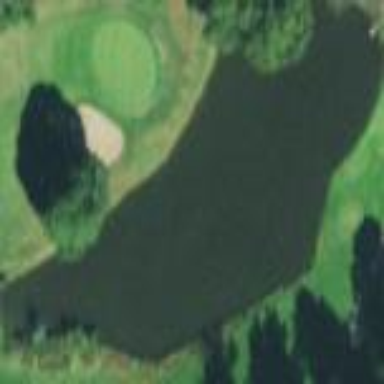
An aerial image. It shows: Water hazard in golf course. The hazard is natural water feature.